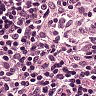
Metastatic tissue present: no